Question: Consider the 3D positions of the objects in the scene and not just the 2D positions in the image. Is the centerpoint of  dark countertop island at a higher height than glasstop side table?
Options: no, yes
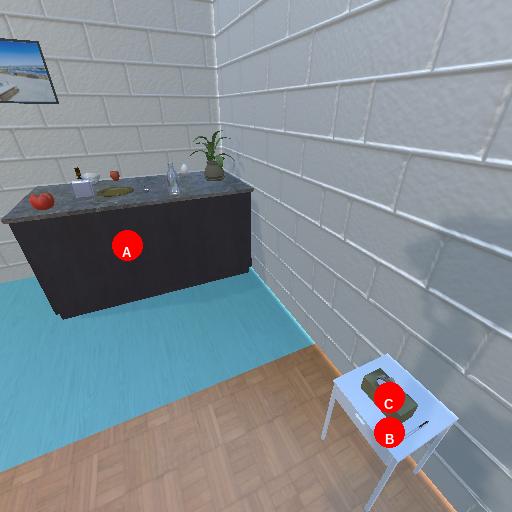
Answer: no